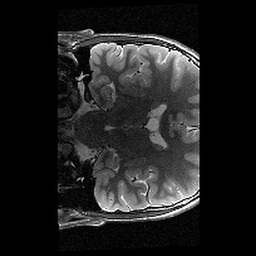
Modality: T2w
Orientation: coronal
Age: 13
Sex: male
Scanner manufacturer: siemens
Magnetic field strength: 3 T
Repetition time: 8.46 s
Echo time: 0.067 s